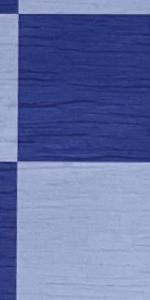
Label: Empty